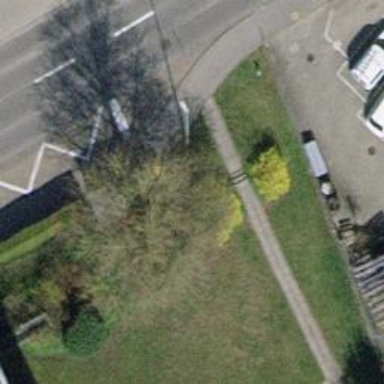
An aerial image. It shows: Platform with shelter for public transport.